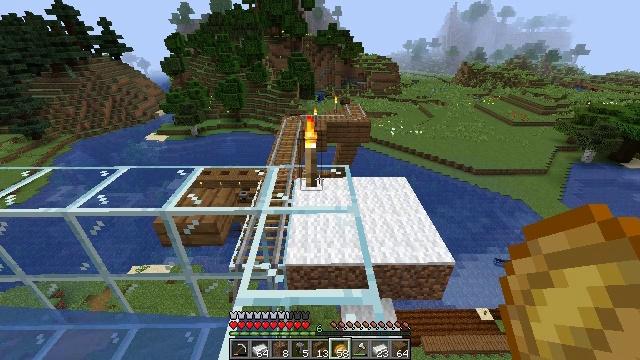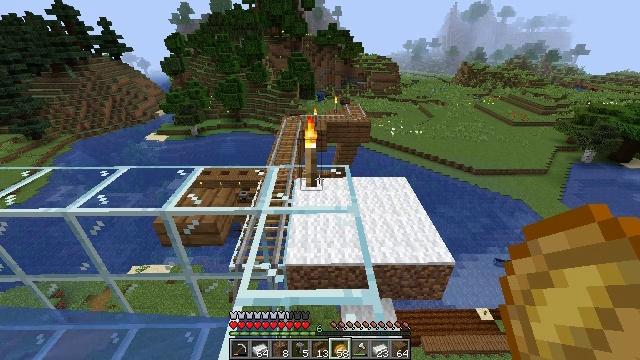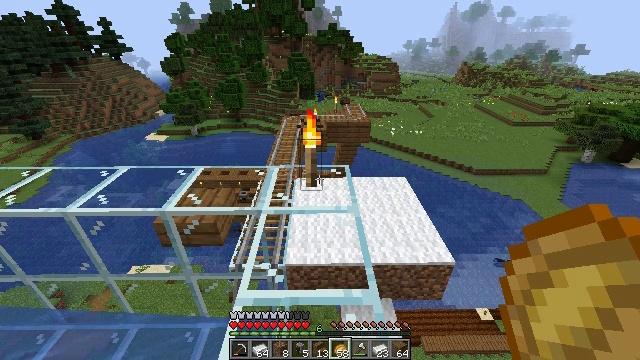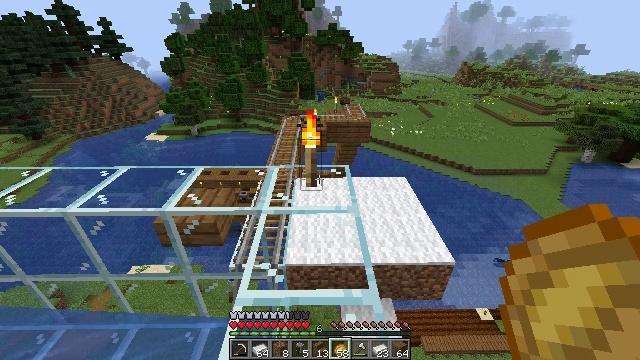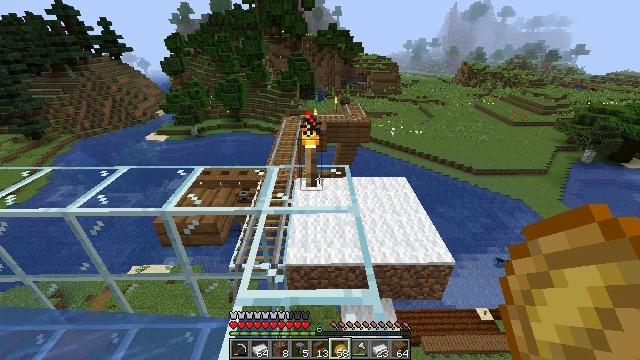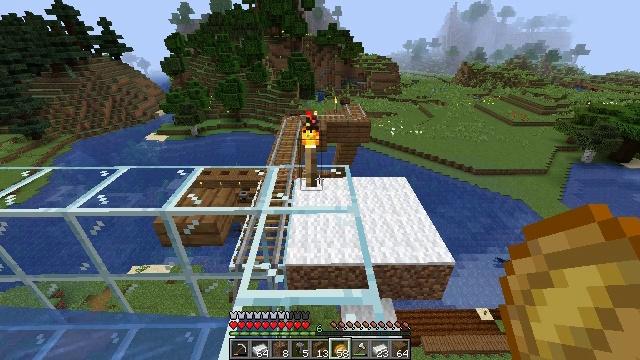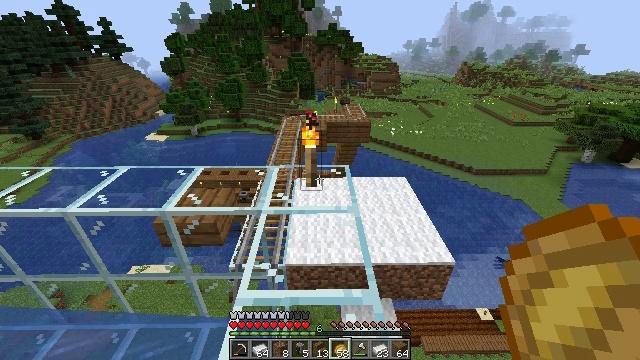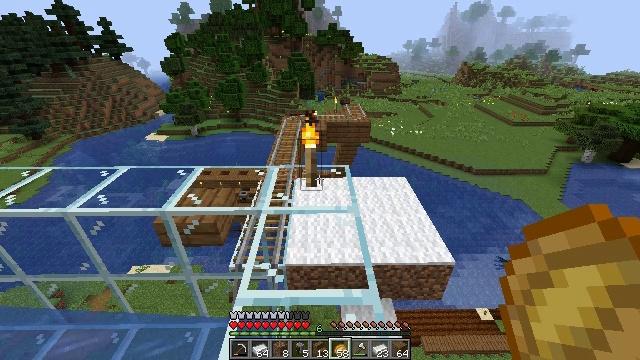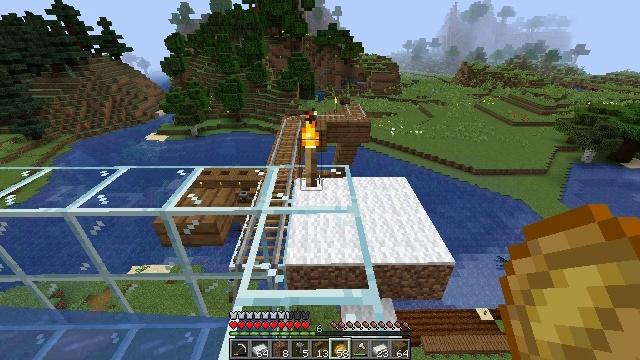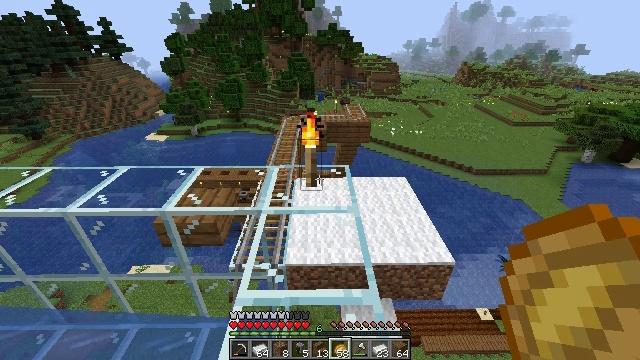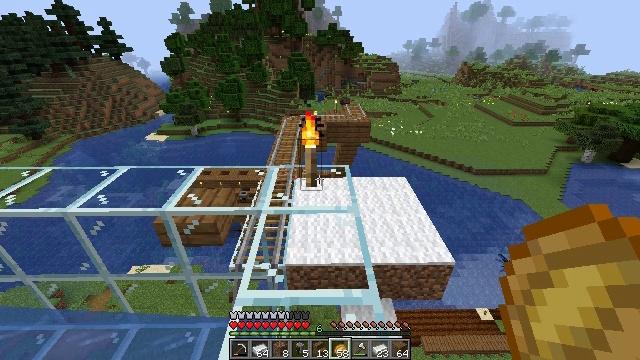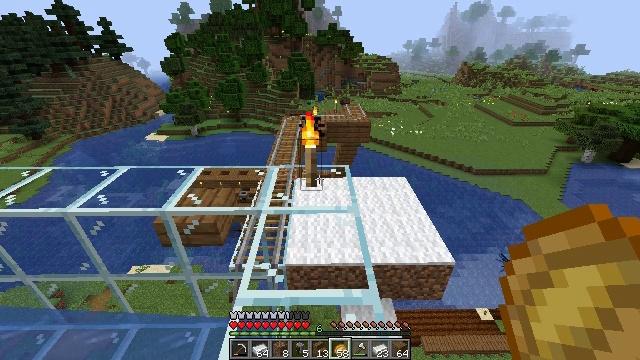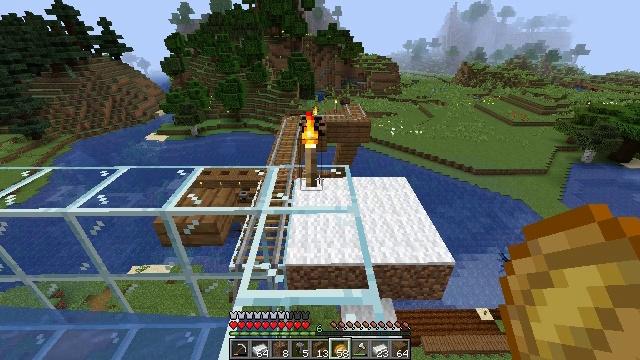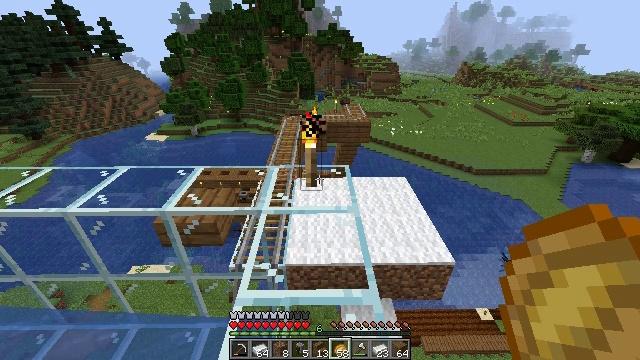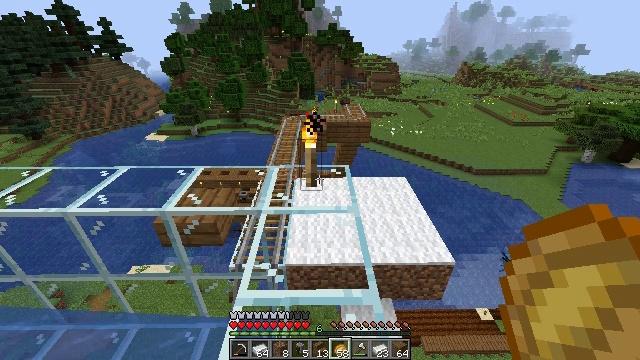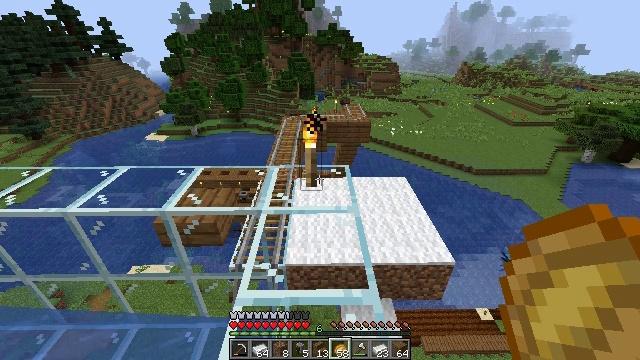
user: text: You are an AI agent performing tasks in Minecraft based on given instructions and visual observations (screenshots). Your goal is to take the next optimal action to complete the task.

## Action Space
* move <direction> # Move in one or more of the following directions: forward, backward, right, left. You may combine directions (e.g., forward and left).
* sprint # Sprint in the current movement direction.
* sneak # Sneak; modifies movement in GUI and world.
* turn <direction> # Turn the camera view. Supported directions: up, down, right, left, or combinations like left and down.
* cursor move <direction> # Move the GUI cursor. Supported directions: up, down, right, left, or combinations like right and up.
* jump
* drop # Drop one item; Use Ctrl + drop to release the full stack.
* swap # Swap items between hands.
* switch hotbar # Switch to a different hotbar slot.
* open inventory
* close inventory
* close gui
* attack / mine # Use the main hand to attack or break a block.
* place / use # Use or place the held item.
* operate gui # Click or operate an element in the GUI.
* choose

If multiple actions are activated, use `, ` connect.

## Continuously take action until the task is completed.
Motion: motion action
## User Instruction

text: Gather the smithing table into your inventory.
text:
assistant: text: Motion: no_op
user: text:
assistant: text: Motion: no_op
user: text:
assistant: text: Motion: no_op
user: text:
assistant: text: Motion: no_op
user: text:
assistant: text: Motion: no_op
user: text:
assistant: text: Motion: no_op
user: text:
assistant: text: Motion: no_op
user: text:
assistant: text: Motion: no_op
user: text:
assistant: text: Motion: no_op
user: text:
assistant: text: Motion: no_op
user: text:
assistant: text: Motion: no_op
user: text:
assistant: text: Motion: no_op
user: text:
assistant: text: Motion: no_op
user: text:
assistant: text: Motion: no_op
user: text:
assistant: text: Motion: no_op
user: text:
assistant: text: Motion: no_op
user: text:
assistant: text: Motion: no_op
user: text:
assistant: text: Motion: no_op
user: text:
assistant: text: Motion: no_op
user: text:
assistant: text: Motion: no_op
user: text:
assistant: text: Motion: no_op
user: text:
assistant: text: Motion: no_op
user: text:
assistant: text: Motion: no_op
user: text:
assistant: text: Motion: no_op
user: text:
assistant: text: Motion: no_op
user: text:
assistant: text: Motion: no_op
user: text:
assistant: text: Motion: no_op
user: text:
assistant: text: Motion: no_op
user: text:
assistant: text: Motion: no_op
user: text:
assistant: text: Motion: no_op